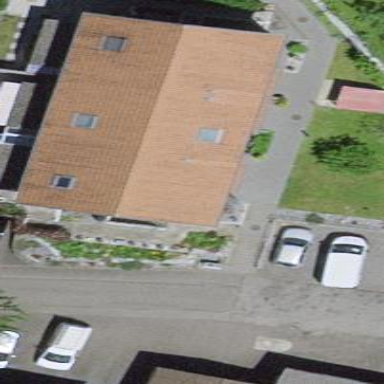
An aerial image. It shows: Terrace building.